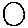
Label: circle